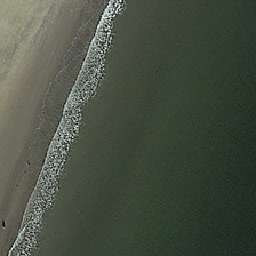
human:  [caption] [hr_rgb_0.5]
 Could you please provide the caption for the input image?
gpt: Khaki Beach is beside the green sea with white waves.

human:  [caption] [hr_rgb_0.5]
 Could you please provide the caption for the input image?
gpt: Khaki Beach is next to the green sea and white waves.

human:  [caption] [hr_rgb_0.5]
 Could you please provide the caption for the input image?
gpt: Khaki Beach is adjacent to green oceans and white waves.

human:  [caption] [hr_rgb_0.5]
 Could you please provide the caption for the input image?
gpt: Khaki beaches close to the green sea and white waves.

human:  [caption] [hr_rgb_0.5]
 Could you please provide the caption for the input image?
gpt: Khaki Beach is beside the green sea with white waves.